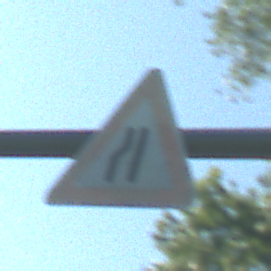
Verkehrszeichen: EinseitigVerengteFahrbahnLinks
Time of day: MorningAfternoon
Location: Outdoor (Nature)
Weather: Clear
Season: NotSpecified
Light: Natural